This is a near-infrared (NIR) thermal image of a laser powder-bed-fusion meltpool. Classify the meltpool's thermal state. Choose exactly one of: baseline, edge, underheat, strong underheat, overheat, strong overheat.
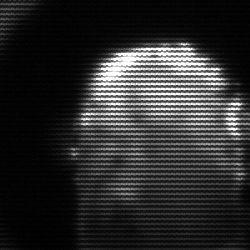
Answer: baseline